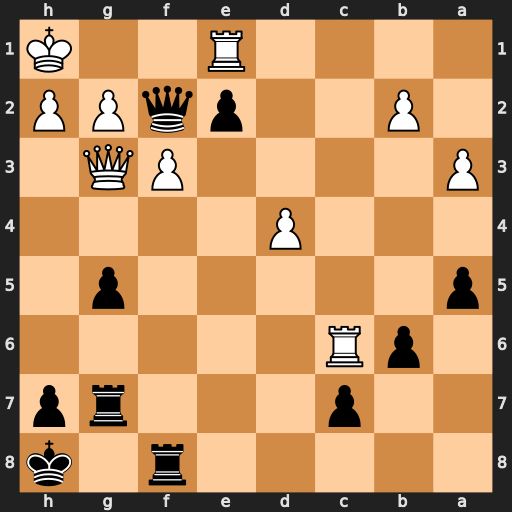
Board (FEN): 5r1k/2p3rp/1pR5/p5p1/3P4/P4PQ1/1P2pqPP/4R2K
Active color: b
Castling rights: -
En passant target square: -
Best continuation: Qf1+ Rxf1 exf1=Q#